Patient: sex M, age 65
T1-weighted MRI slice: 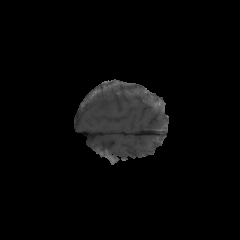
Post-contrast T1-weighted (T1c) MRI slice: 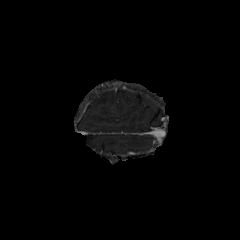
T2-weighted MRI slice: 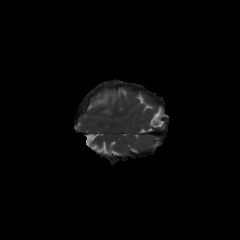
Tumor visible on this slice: yes
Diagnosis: Glioblastoma, IDH-wildtype
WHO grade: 4